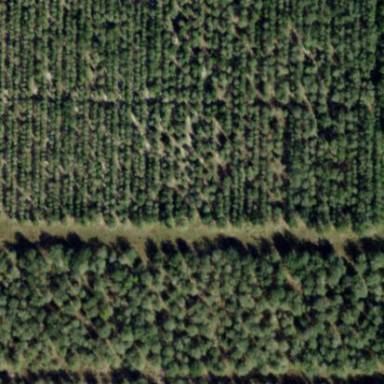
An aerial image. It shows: Plant nursery specializing in trees.